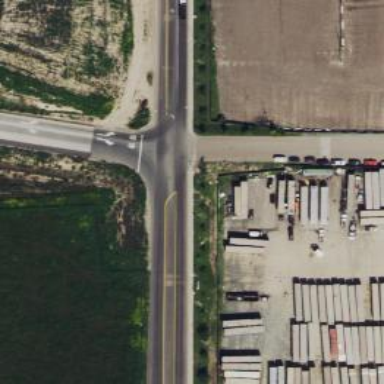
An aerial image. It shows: Solid stop line on the road.